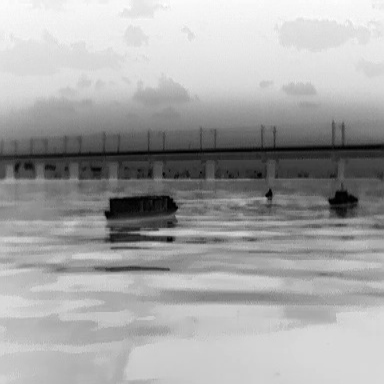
There is a fishing_boat in the infrared image.